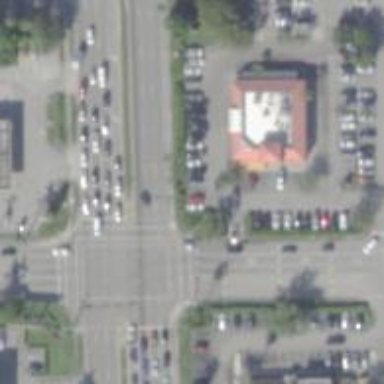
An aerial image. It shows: Asphalt footway with uncontrolled pedestrian crossing marked with lines.